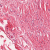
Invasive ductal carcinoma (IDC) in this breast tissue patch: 0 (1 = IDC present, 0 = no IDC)